Field crop: maize
Growth stage: 1
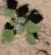
Species: chenopodium